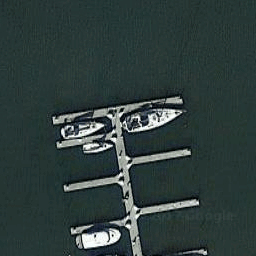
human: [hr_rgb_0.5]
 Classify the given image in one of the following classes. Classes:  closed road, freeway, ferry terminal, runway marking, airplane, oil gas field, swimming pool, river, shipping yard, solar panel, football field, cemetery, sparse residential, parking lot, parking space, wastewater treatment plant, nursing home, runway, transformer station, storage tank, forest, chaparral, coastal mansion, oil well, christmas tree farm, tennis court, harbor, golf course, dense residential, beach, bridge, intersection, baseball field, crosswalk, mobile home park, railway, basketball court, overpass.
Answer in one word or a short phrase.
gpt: harbor